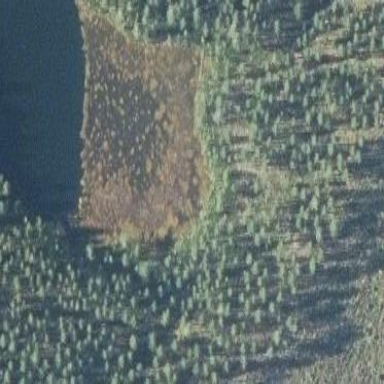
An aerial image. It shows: Bog wetland area.